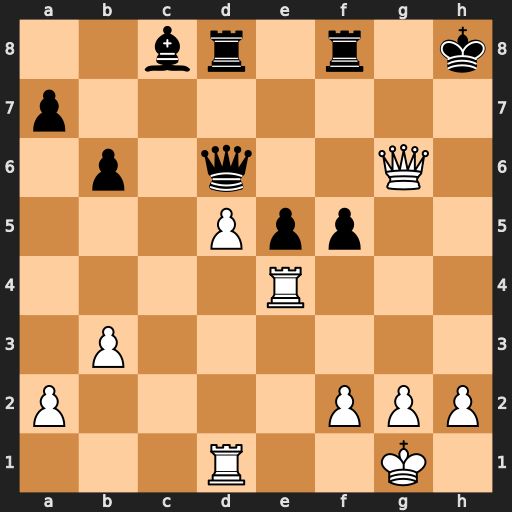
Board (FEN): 2br1r1k/p7/1p1q2Q1/3Ppp2/4R3/1P6/P4PPP/3R2K1
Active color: w
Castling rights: -
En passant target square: -
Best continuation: Rh4#